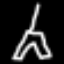
Label: The Eiffel Tower